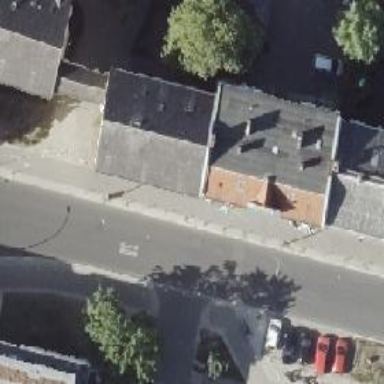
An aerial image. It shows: Unique apartment building with double saltbox roof shape.